Here is the envelope spectrum of one vibration snapshot from a rolling-element bearing, with each characteristic fault-frequency family marked on the frequency axis. What is the most likely bearing condition (normal, inner_race, outer_race, ball)?
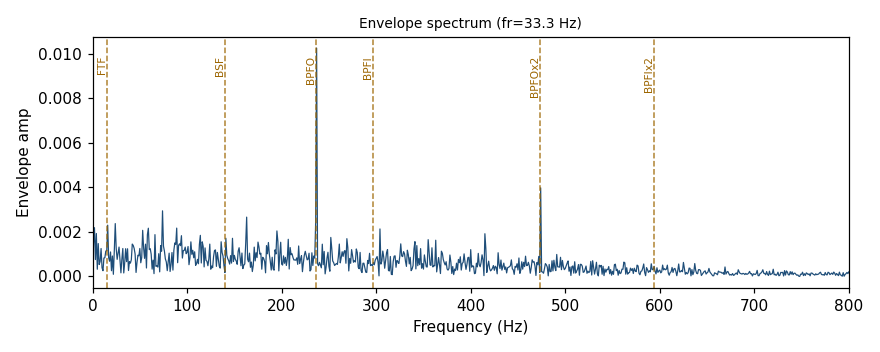
Answer: outer_race